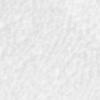
Label: no_change